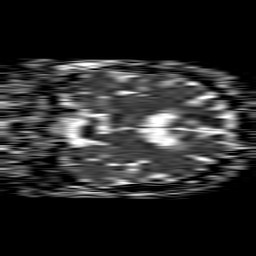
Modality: ADC
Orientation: coronal
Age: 85
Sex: female
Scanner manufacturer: philips
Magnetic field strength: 1.5 T
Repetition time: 4.6 s
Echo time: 0.09059 s